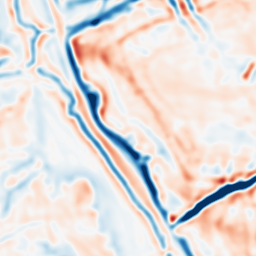
Category: multiscale
Decomposition family: dog
Decomposition parameters: sigma_low: 3
sigma_high: 5
Upsampling method: sinc_hamming
Upsampling parameters: scale: 2
kernel_size: 8
Upsampling scale: 2